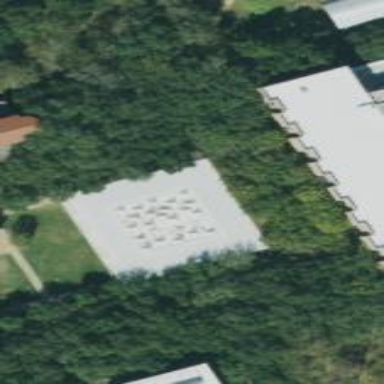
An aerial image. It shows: Pavilion with flat roof.